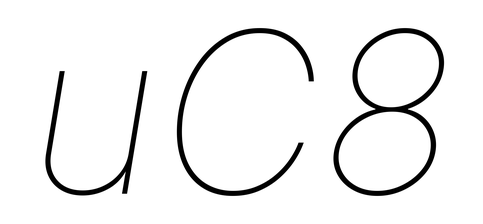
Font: Inter-Italic_Thin_Italic